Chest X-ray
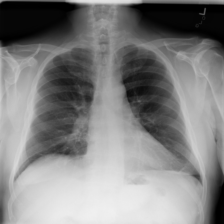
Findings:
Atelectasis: negative
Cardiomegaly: negative
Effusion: negative
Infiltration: negative
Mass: negative
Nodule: negative
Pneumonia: negative
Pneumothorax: negative
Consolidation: negative
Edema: negative
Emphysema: negative
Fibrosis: negative
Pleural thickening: negative
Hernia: negative